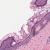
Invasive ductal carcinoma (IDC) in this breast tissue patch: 0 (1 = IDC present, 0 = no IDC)